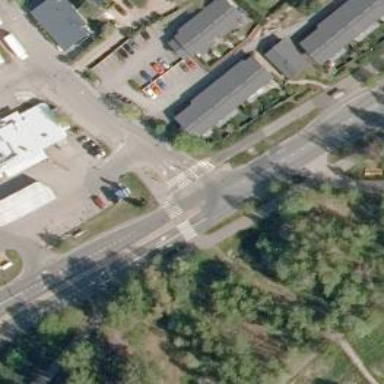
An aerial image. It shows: Uncontrolled crossing with central island on the road.